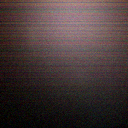
Screen state: off